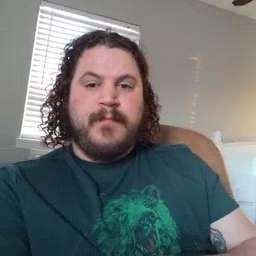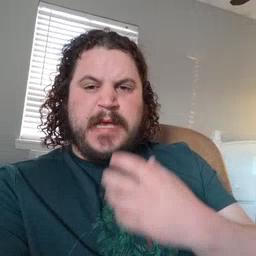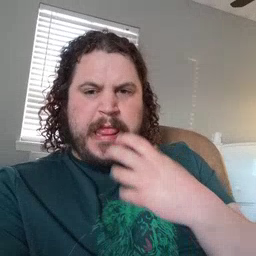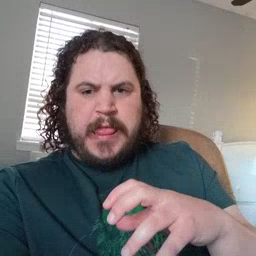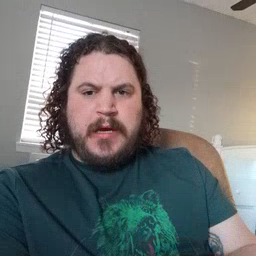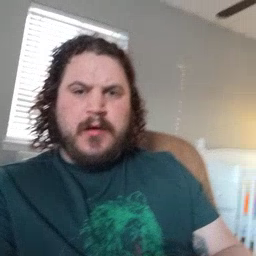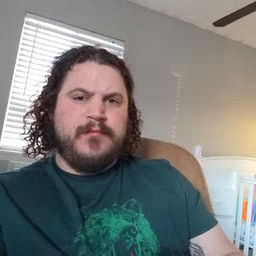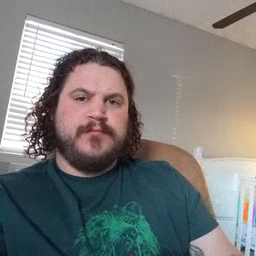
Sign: hot